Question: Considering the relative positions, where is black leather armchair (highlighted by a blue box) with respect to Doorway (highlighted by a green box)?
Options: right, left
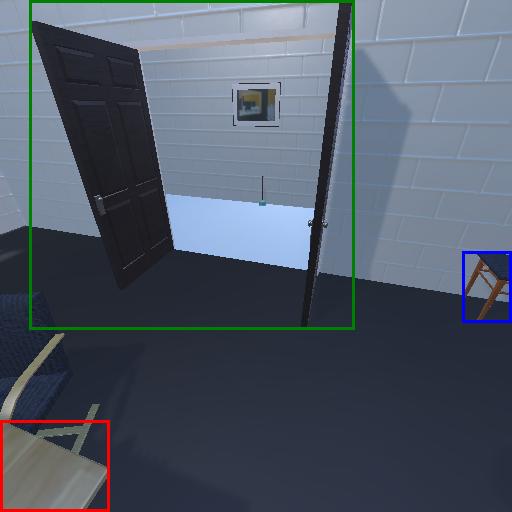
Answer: right